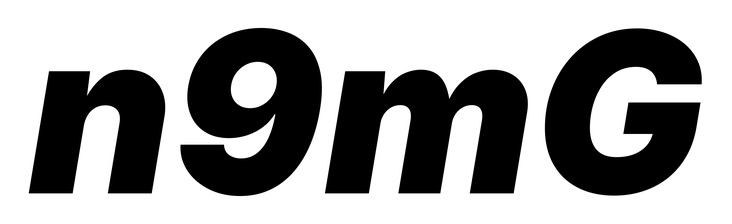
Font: Inter-Italic_Black_Italic